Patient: sex M, age 60
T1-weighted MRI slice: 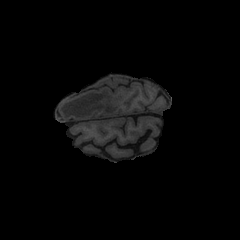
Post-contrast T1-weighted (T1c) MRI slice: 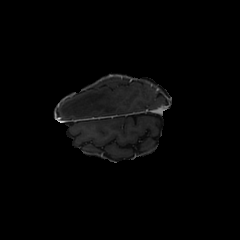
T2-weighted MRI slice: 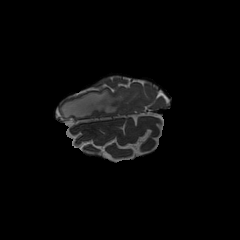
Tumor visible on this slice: yes
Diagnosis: Glioblastoma, IDH-wildtype
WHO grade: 4